Field crop: maize
Growth stage: 2
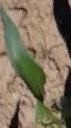
Species: maize